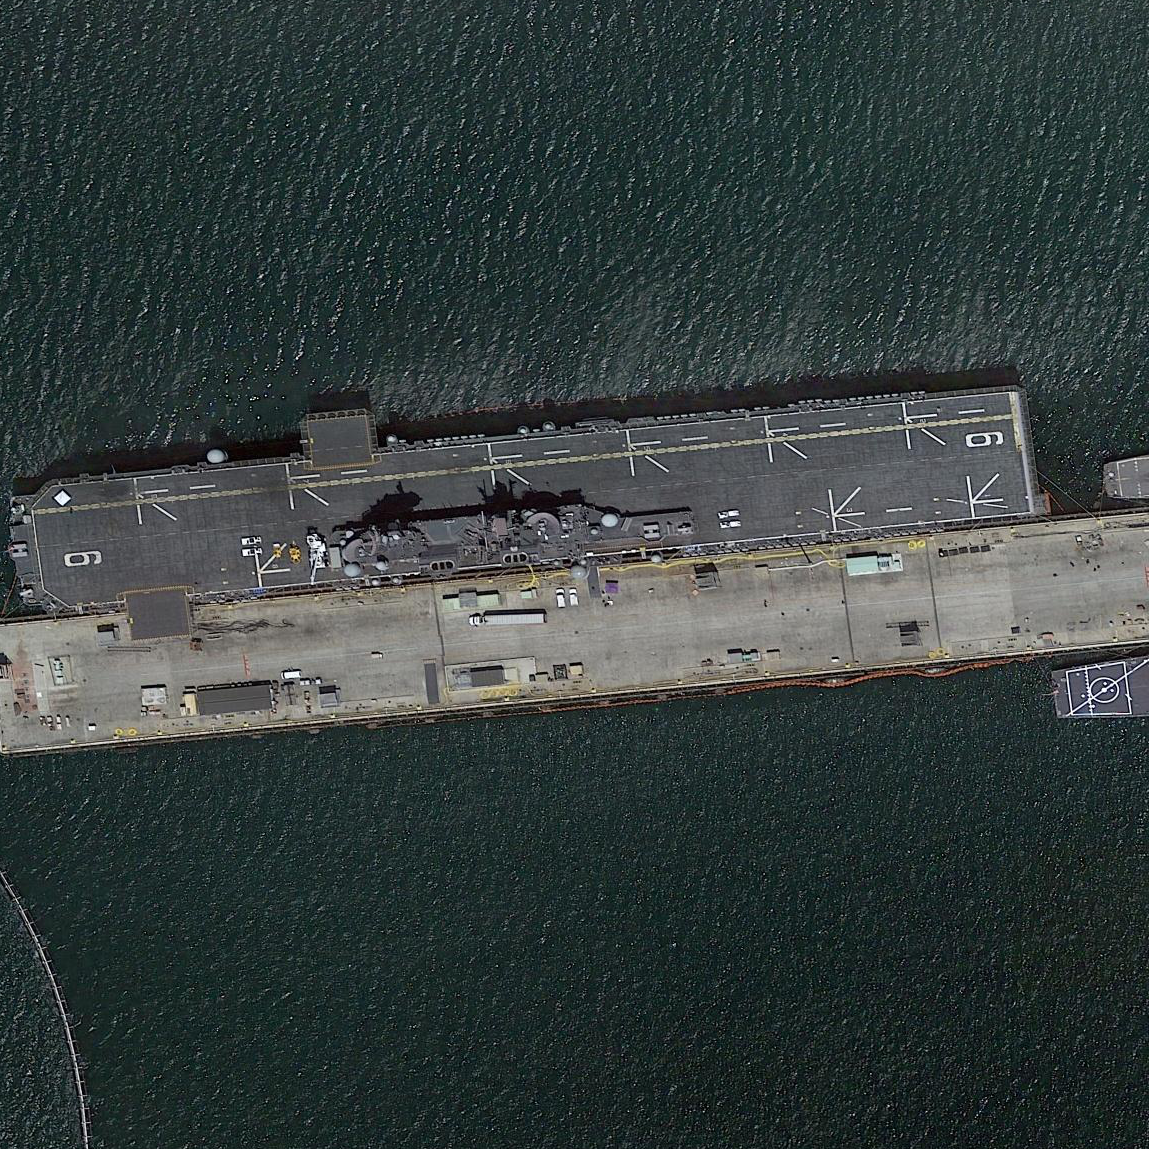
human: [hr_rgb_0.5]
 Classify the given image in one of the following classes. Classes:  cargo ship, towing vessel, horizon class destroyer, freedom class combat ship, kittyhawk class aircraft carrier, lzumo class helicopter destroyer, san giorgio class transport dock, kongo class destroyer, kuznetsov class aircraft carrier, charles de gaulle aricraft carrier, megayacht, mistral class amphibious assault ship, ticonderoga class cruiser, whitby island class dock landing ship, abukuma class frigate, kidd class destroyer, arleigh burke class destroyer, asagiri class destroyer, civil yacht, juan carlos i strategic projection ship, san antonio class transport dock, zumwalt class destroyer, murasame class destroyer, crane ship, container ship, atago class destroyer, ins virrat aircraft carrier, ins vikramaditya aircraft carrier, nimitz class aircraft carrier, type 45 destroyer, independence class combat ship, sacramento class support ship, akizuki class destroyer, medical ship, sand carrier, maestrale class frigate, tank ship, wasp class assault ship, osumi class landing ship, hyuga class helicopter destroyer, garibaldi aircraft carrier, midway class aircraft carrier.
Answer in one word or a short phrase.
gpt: Wasp class assault ship